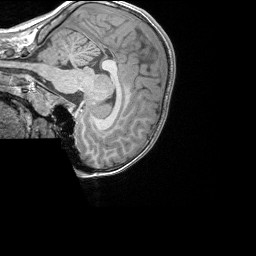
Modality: T1w
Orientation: sagittal
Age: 8
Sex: male
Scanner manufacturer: siemens
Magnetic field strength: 3 T
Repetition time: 1.65 s
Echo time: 0.00203 s